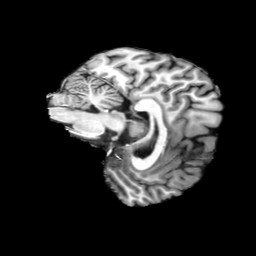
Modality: T1w
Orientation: sagittal
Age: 20
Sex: female
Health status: ill